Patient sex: M
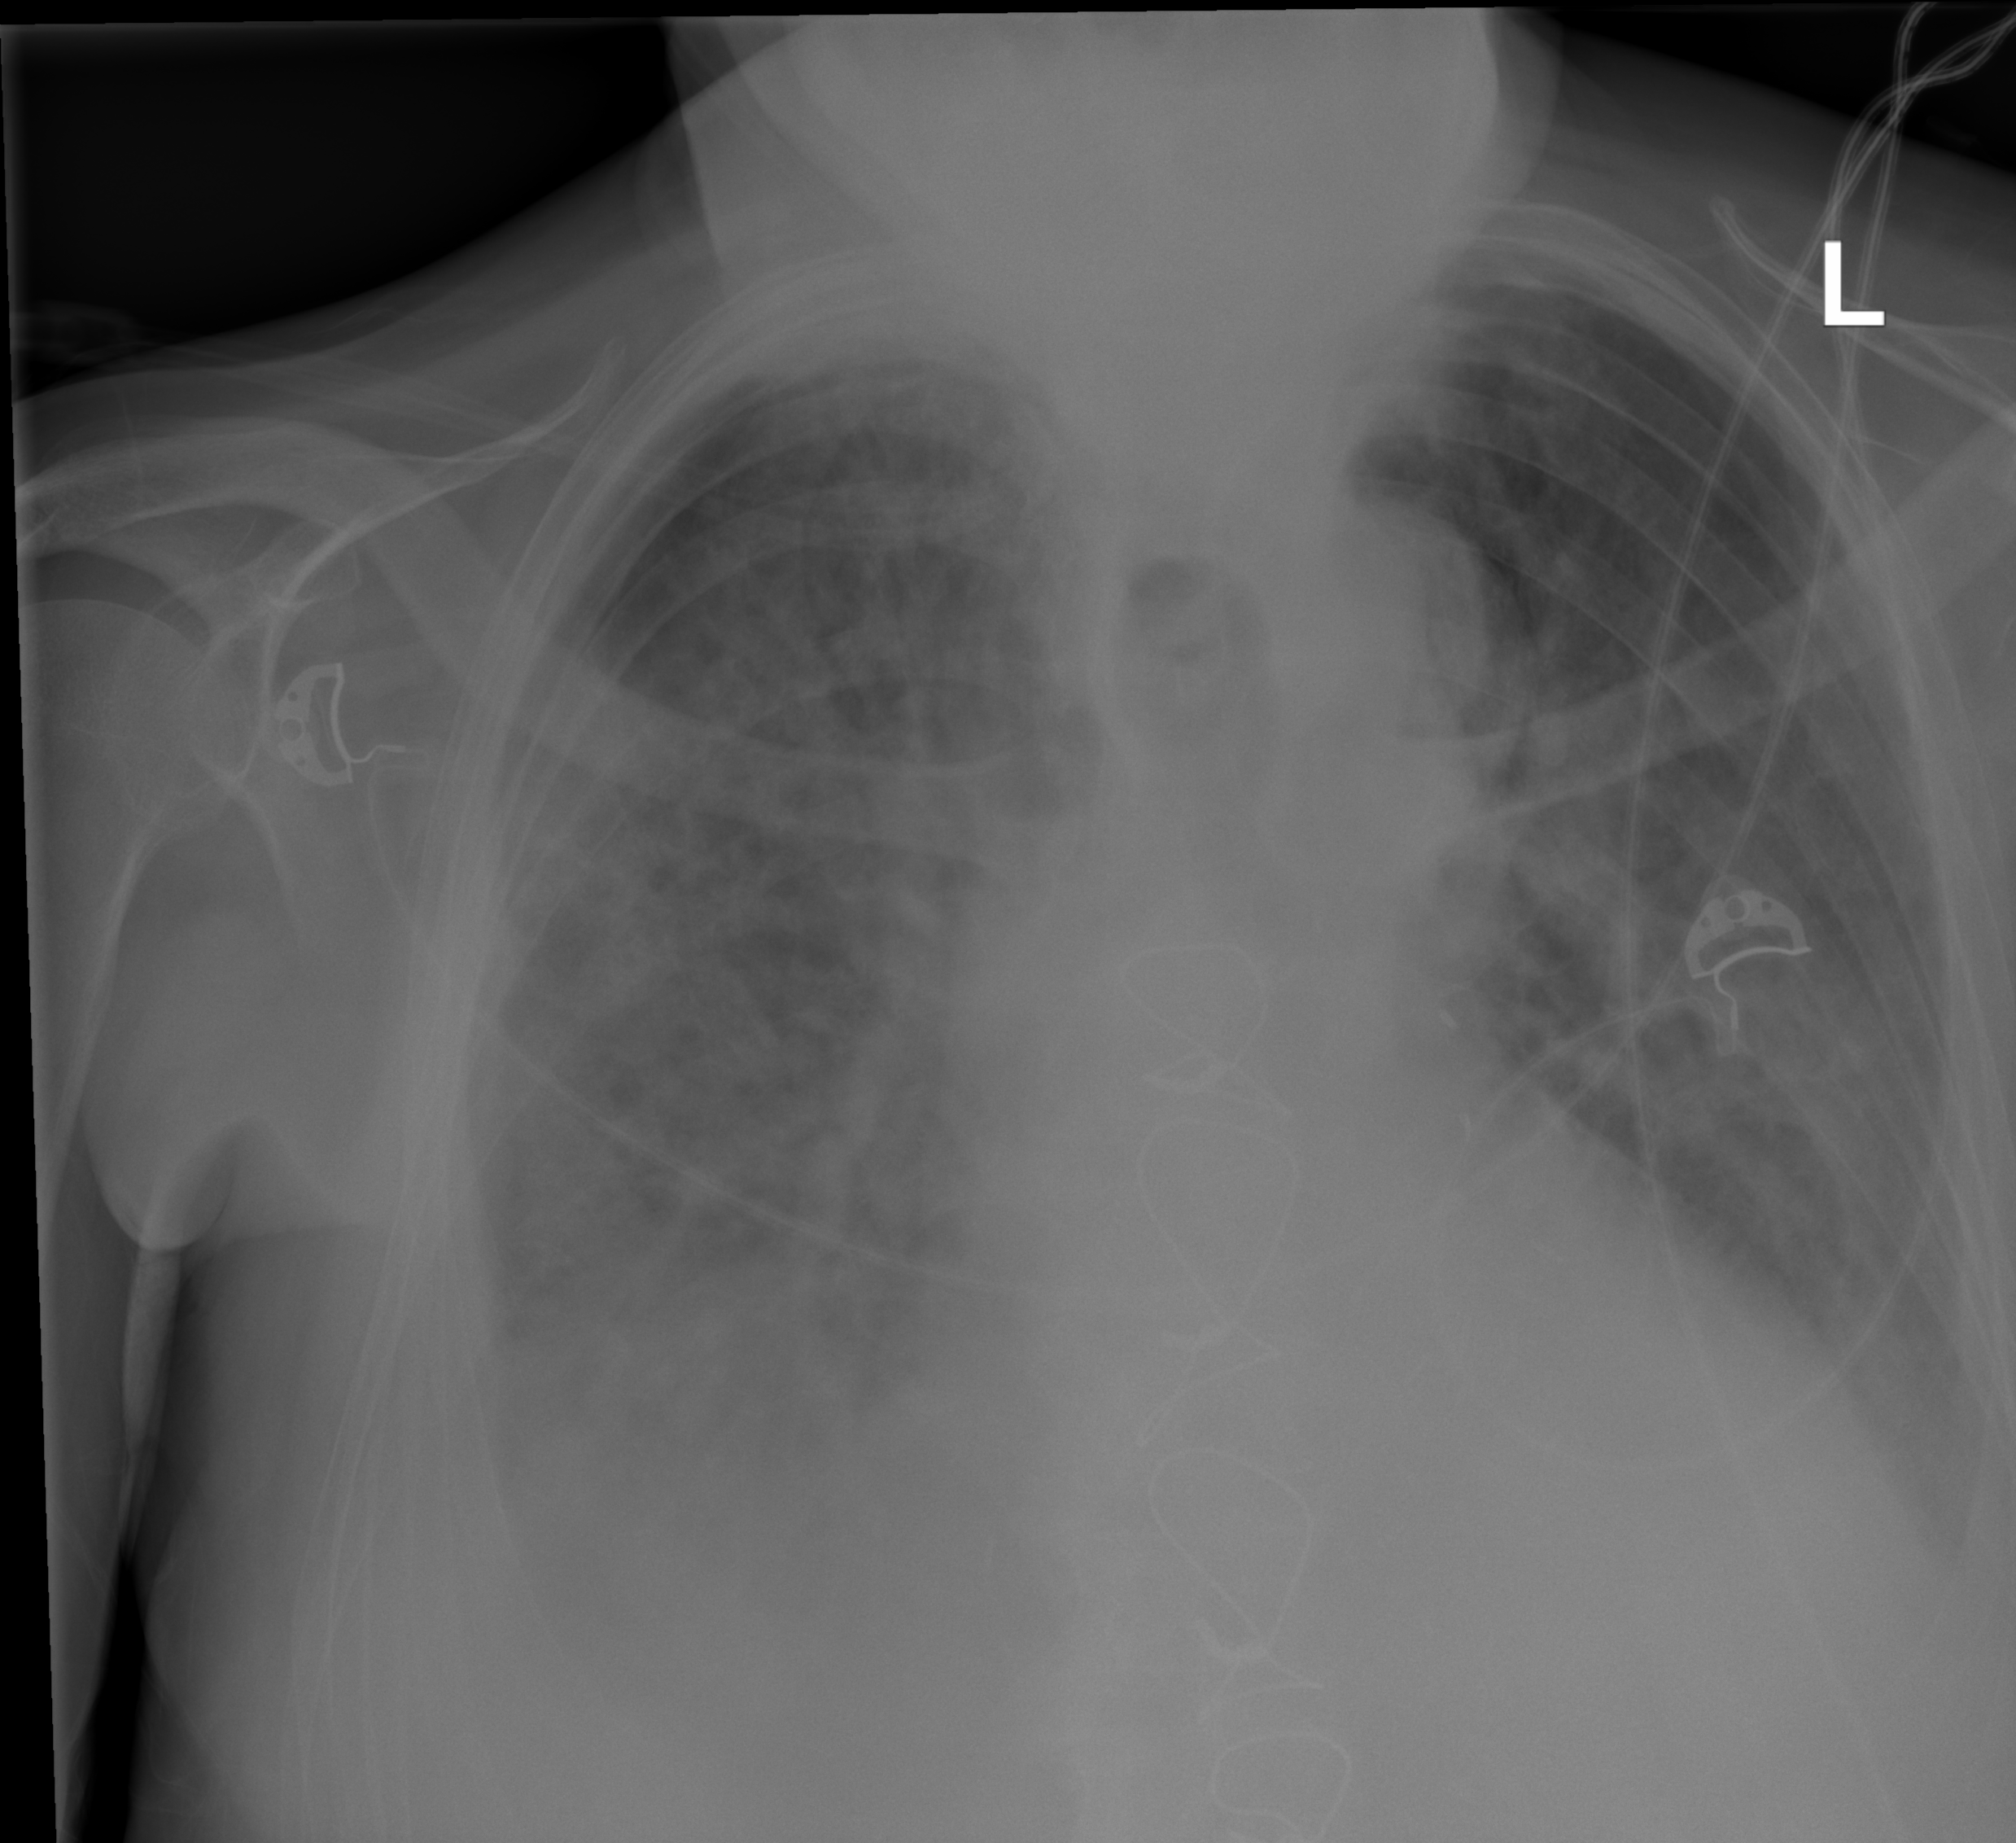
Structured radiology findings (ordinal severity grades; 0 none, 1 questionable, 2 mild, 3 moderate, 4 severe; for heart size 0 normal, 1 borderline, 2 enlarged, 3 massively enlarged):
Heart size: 2
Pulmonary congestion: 2
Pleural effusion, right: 2
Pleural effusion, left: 2
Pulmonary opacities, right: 3
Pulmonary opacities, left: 3
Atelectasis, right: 2
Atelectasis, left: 2